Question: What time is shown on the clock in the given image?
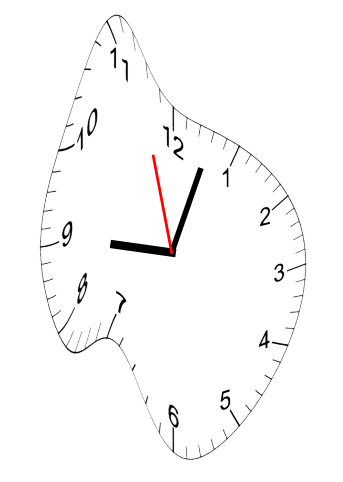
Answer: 09:02:57